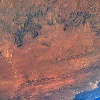
Label: land